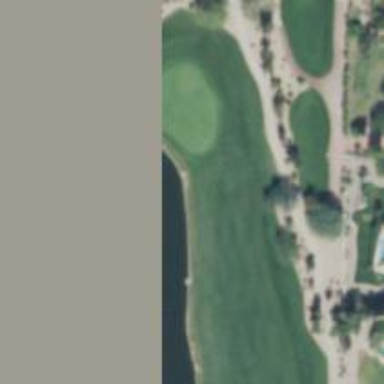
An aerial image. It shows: Pathway for golfing.